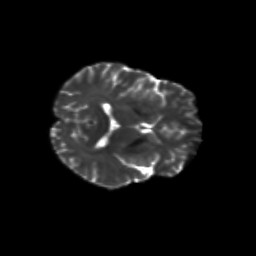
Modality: T2w
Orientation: axial
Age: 39
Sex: male
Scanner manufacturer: siemens
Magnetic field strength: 3 T
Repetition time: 8.6 s
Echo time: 0.095 s